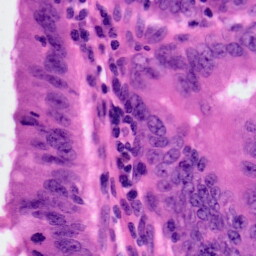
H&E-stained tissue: Colon